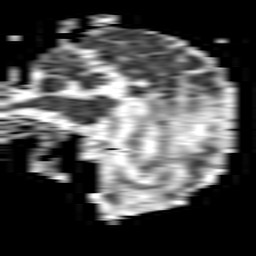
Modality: ADC
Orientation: sagittal
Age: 87
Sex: female
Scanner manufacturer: philips
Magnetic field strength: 1.5 T
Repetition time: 3.395 s
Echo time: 0.06922 s